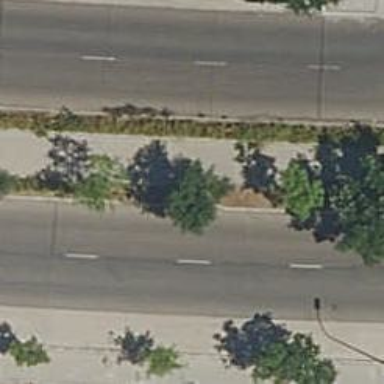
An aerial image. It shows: Sidewalk.